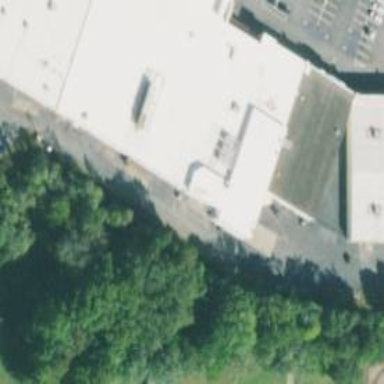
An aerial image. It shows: Retail building.